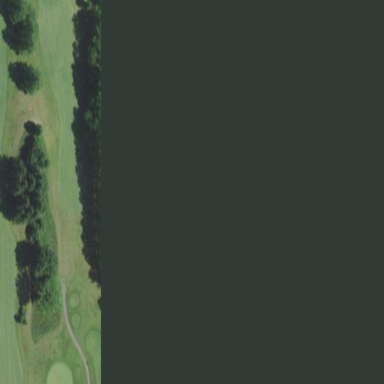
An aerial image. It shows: Grassy area designated as golf fairway.